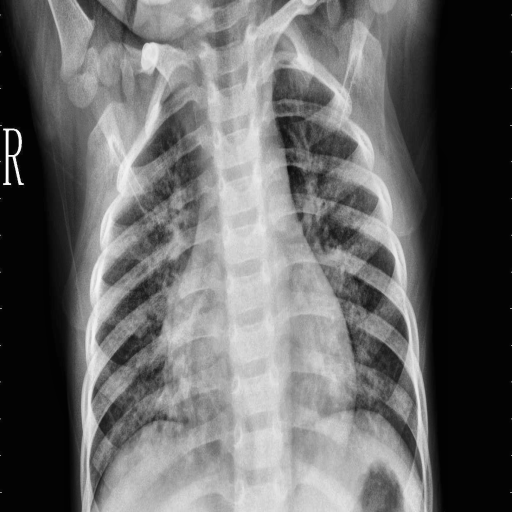
Finding: PNEUMONIA